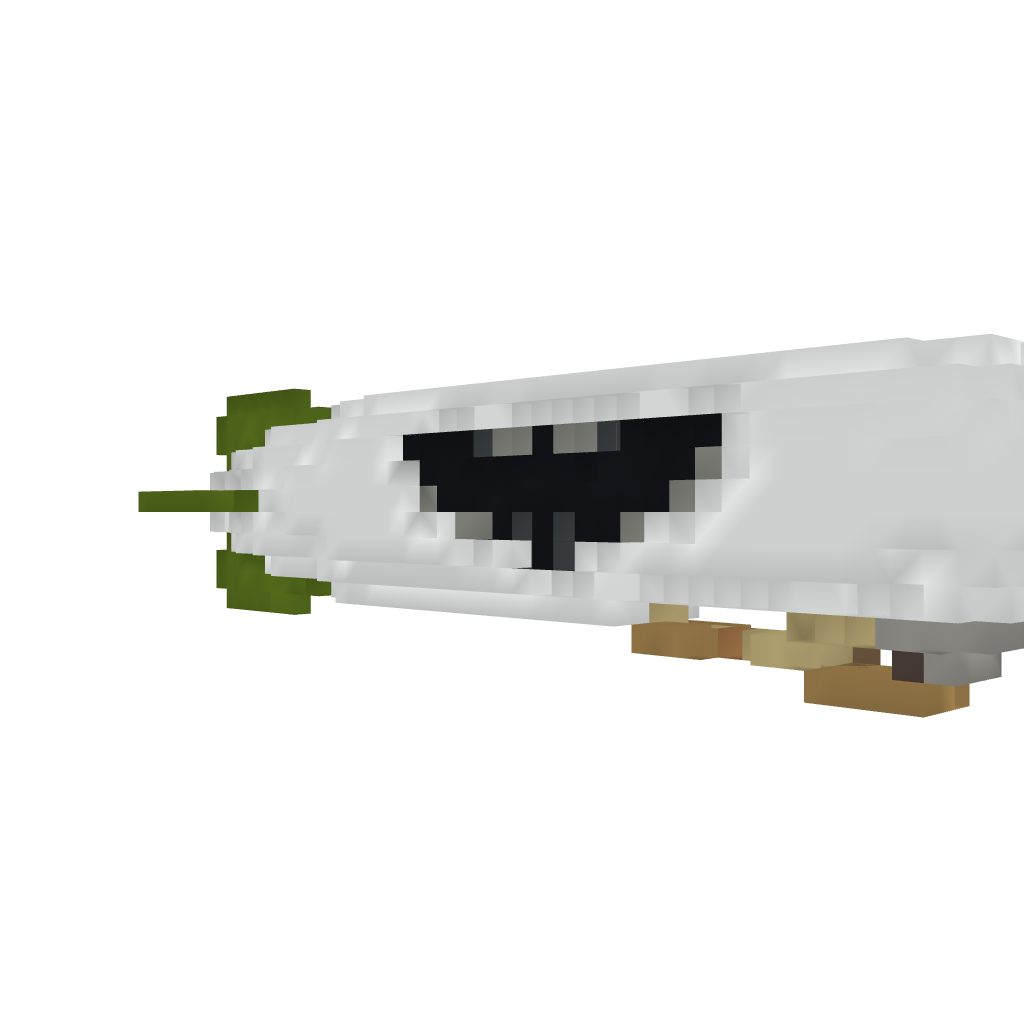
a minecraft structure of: Merchantman Airship